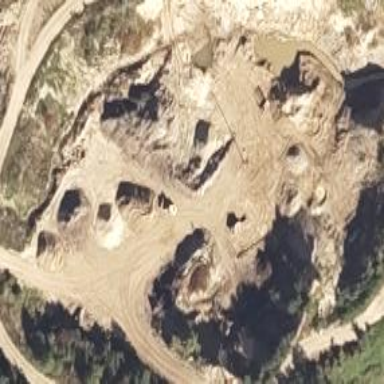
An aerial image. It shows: Quarry used for extracting aggregates.